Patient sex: M
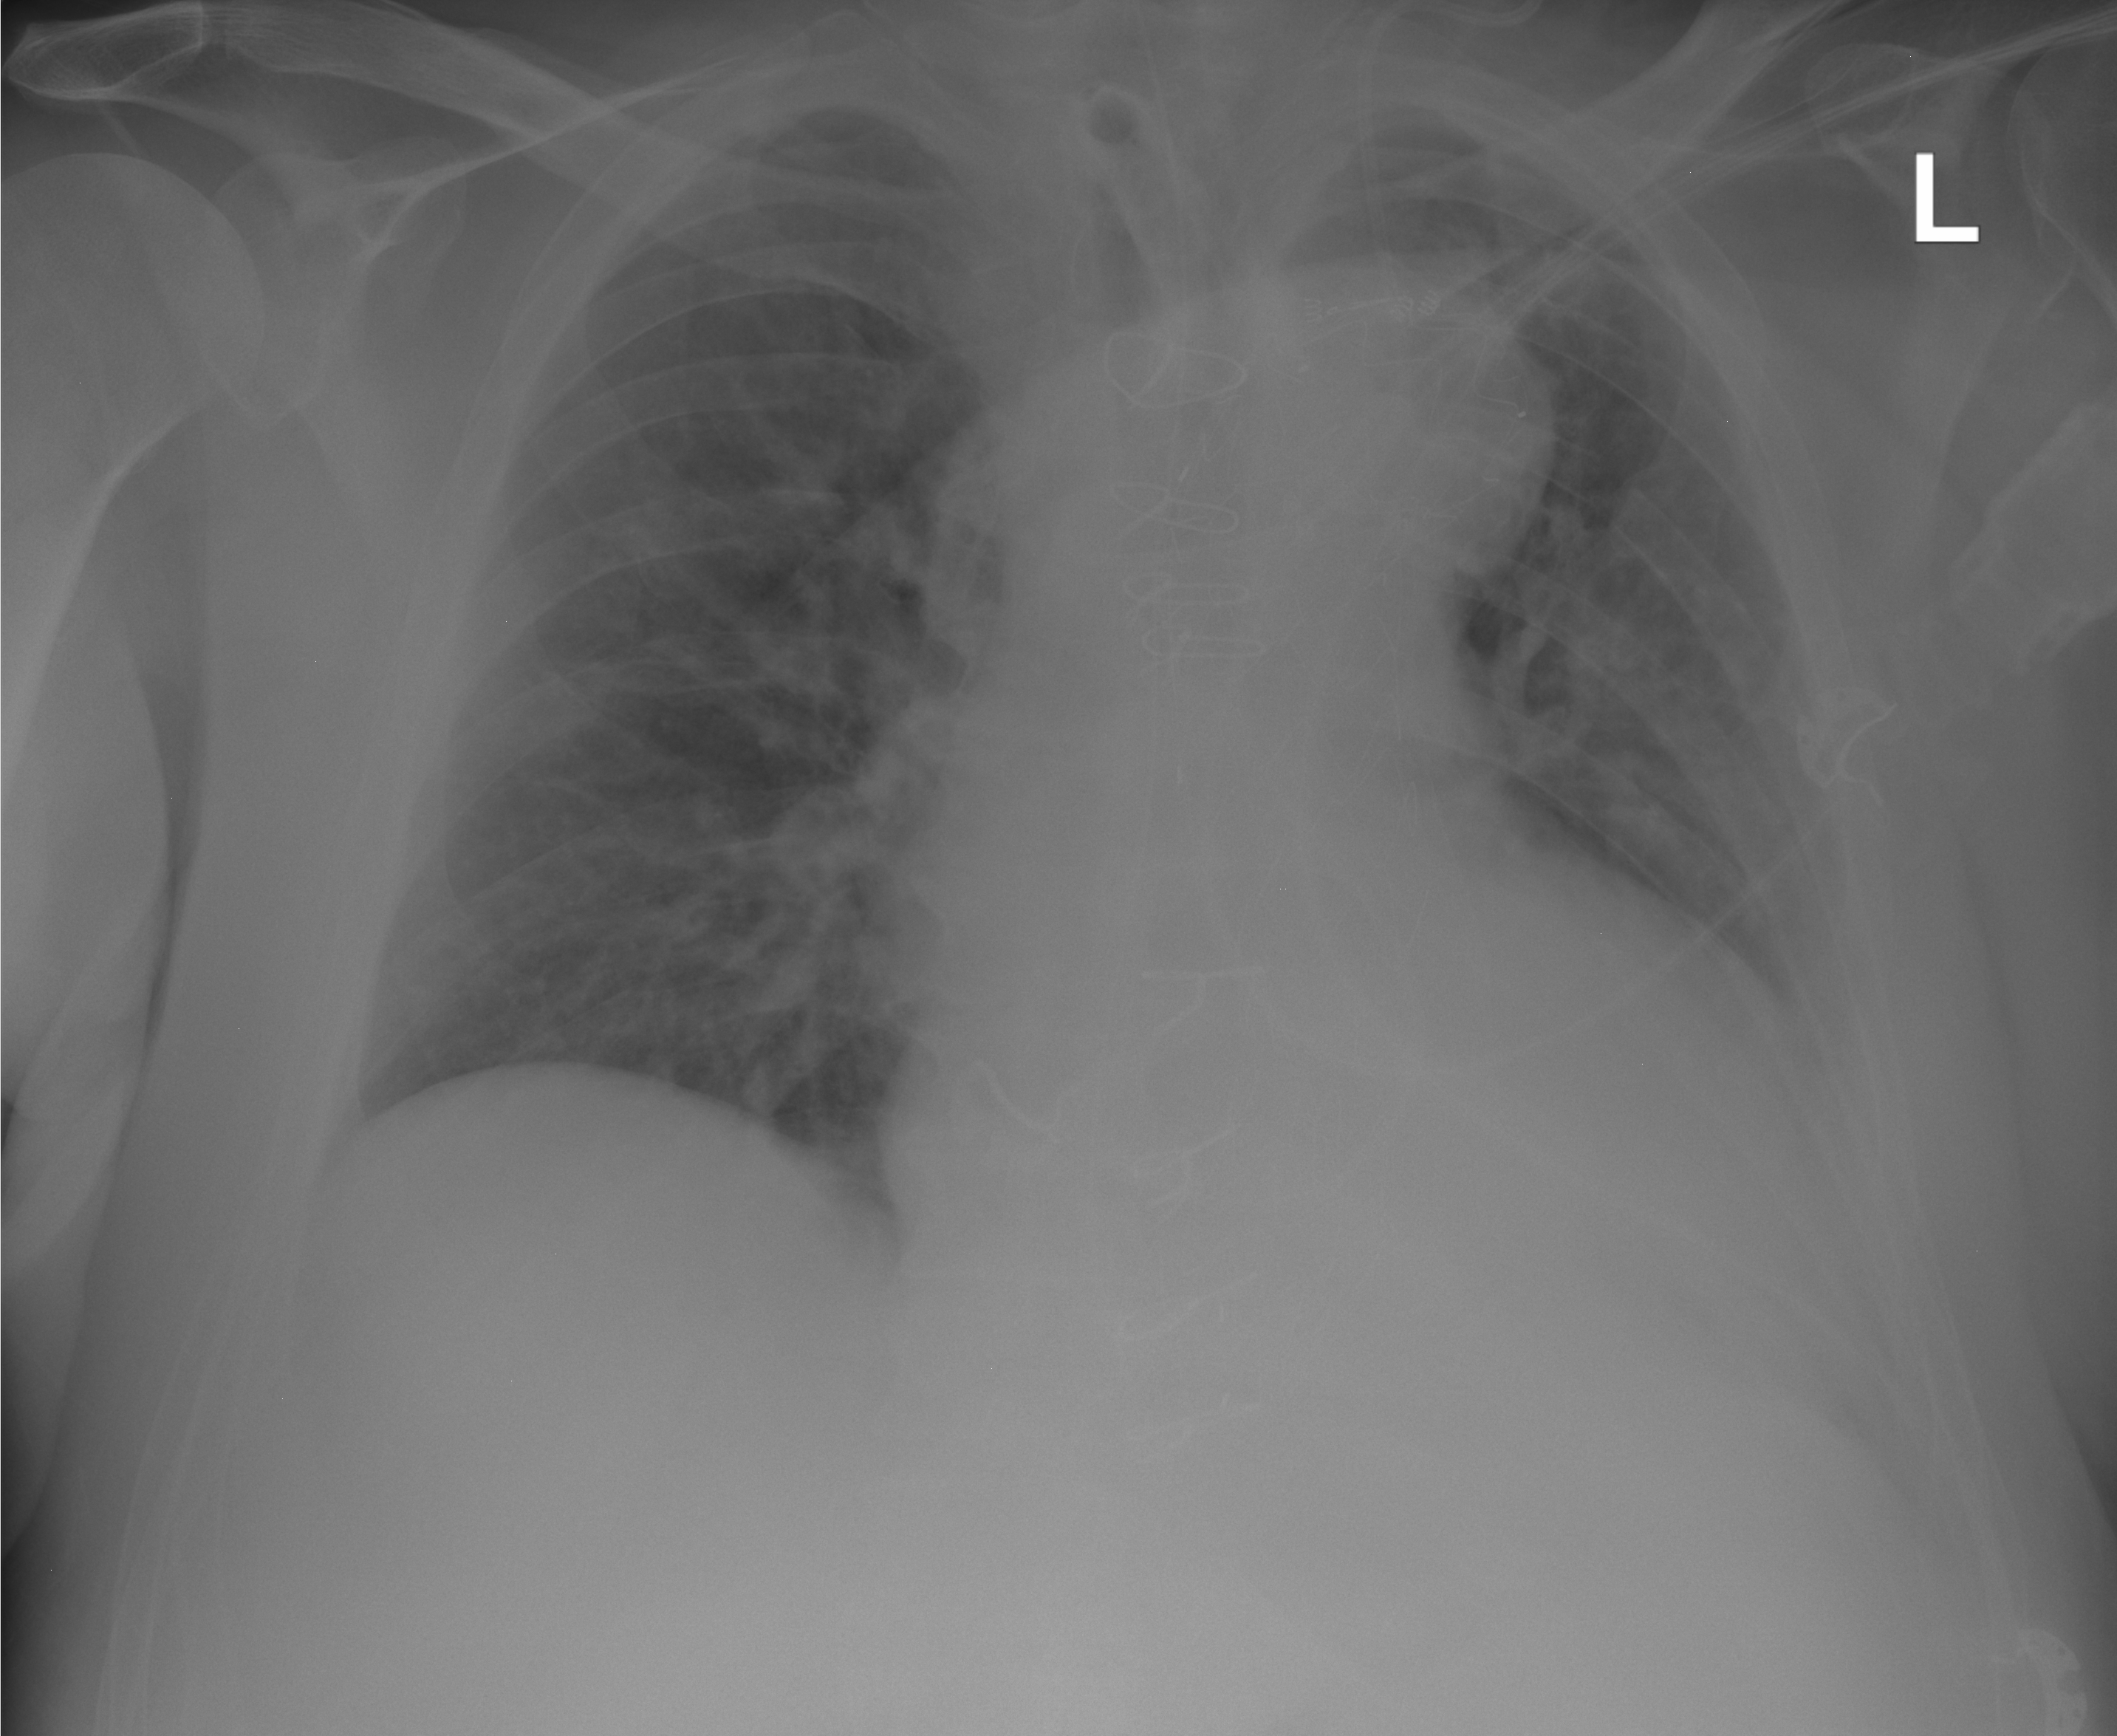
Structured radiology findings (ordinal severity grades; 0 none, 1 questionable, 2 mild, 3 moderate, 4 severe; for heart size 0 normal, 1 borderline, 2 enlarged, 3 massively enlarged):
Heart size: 2
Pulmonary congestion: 2
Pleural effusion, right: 0
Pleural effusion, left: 2
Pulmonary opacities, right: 0
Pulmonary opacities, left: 0
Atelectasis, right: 0
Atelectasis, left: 2